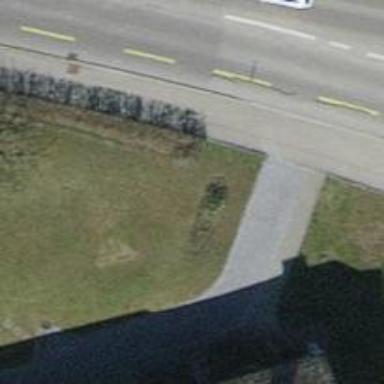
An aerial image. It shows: Hedge acting as barrier.